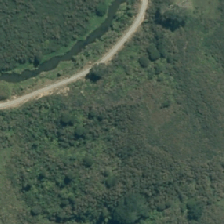
Land cover: grose_broom